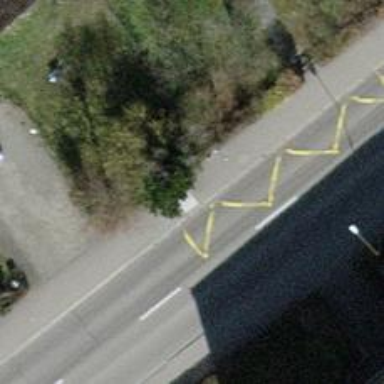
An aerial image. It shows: Platform for public transport. The platform is located by the road.